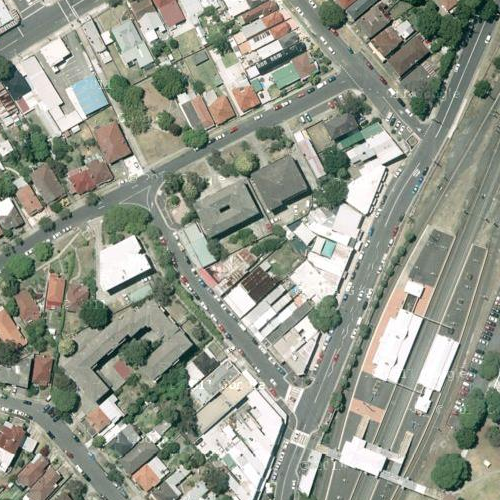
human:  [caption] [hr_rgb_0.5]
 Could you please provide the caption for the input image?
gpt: A dense residential area with many houses arranged neatly .

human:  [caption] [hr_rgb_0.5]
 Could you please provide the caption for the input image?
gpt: Many houses densely arranged and some houses go across the residential area .

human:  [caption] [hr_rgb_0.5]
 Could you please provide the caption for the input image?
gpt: Many houses are densely arranged and some roads go across this area .

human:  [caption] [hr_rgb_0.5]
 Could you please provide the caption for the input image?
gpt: There are many houses arranged neatly while some roads go across .

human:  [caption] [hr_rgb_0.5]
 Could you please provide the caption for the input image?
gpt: Lots of houses are densely arranged and some roads go through this area .